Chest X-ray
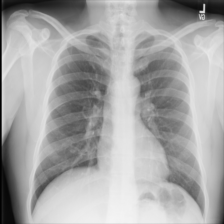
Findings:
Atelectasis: negative
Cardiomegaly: negative
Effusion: negative
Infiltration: negative
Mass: negative
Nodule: negative
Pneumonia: negative
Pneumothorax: negative
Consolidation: negative
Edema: negative
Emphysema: negative
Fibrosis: negative
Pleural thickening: negative
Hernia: negative